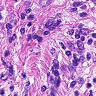
Metastatic tissue present: yes